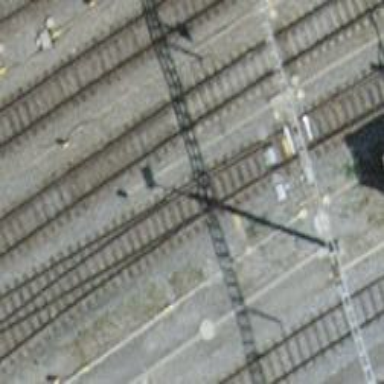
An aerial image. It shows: Railway switch with the turnout side on the left.